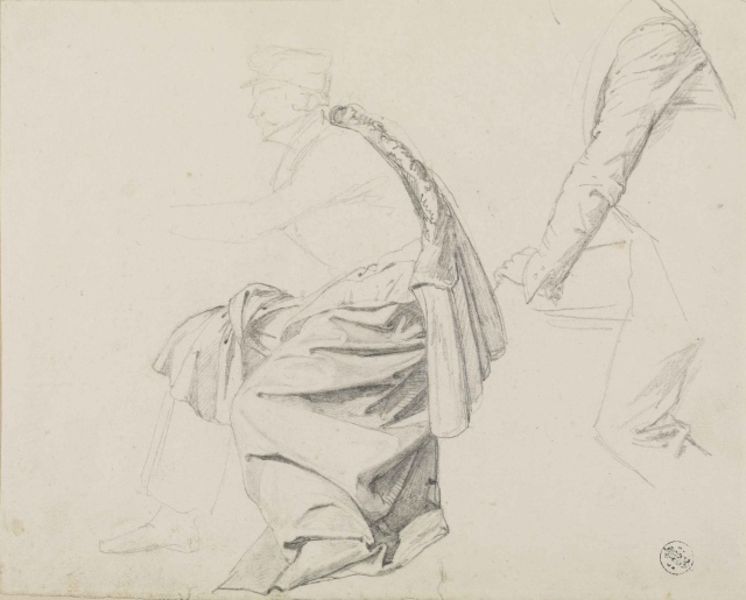
Titel: Zwei Figuren- und Gewandstudien
Künstler: Friedrich Mosbrugger
Standort: Karlsruhe
Institution: Staatliche Kunsthalle Karlsruhe
Schlagwörter: feder, fuß, hand, kopf, mann, schatten, umhang, weiß, menschen, sitzen, frau, grau, hut, licht, männer, nase, profil, rücken, schwarz, skizze, tisch, zeichnung, tuch, leute, anzug, bart, hose, jacke, kappe, mütze, schnurrbart, arm, arme, falten, kleidung, kragen, stehen, ärmel, portrait, porträt, signatur, gewand, haare, mantel, sitzend, stehend, stoff, blatt, person, beine, bein, seitlich, papier, sitz, zwei, haltung, position, schule, studie, zug, grafik, graphik, schattierung, detail, faltenwurf, kontrapost, knie, knöpfe, schnauzer, umriss, linie, schraffur, radierung, seite, schwarzweiß, uniform, soldat, bleistift, stempel, manschette, offizier, entwurf, bekleidung, schnautzer, halbprofil, aufgestützt, textil, beamter, vorstudie, unvollständig, nasde, zeichnung skizze, buss, umang, schanuzer, ärmel#, kapüpe, mantrl, ##kragen